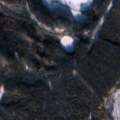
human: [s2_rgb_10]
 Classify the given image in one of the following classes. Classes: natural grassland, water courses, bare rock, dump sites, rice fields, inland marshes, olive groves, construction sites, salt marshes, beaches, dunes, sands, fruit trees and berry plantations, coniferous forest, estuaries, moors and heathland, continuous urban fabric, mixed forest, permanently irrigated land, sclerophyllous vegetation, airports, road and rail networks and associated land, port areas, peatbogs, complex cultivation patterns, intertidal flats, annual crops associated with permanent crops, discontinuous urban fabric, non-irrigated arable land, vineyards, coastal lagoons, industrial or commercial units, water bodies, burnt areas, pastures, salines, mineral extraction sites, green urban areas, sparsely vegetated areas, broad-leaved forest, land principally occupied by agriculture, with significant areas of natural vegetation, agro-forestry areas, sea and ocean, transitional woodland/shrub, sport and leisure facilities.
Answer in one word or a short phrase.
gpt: coniferous forest, transitional woodland/shrub